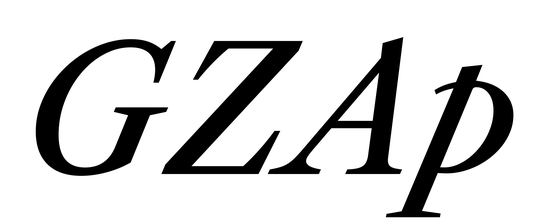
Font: LibreCaslonText-Italic_Medium_Italic